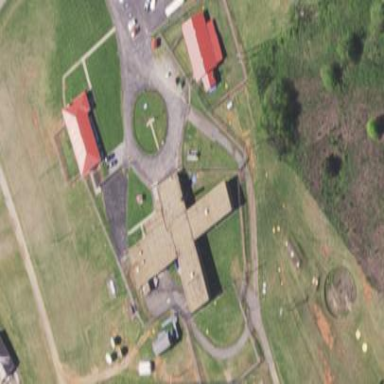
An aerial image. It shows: Prison building.